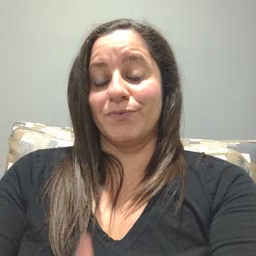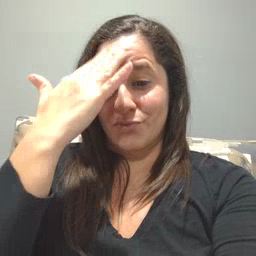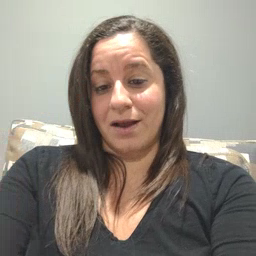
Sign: why